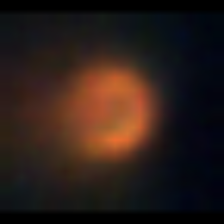
Taxon: NanoPlankton
Group: Other